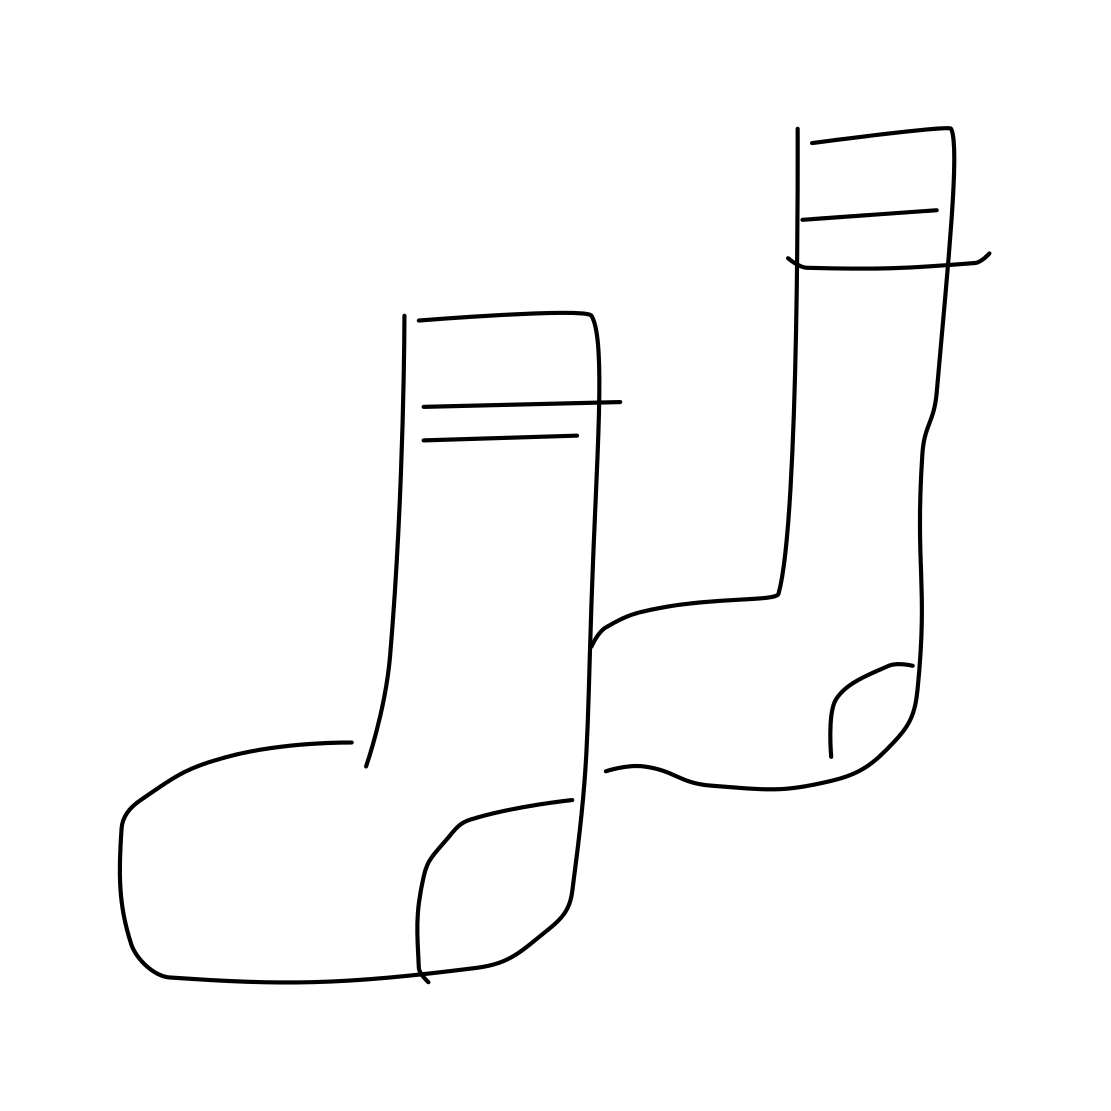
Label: socks